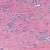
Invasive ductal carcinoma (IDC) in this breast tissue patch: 0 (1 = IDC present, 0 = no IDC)